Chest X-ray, AP view. Patient: 38 years old, sex M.
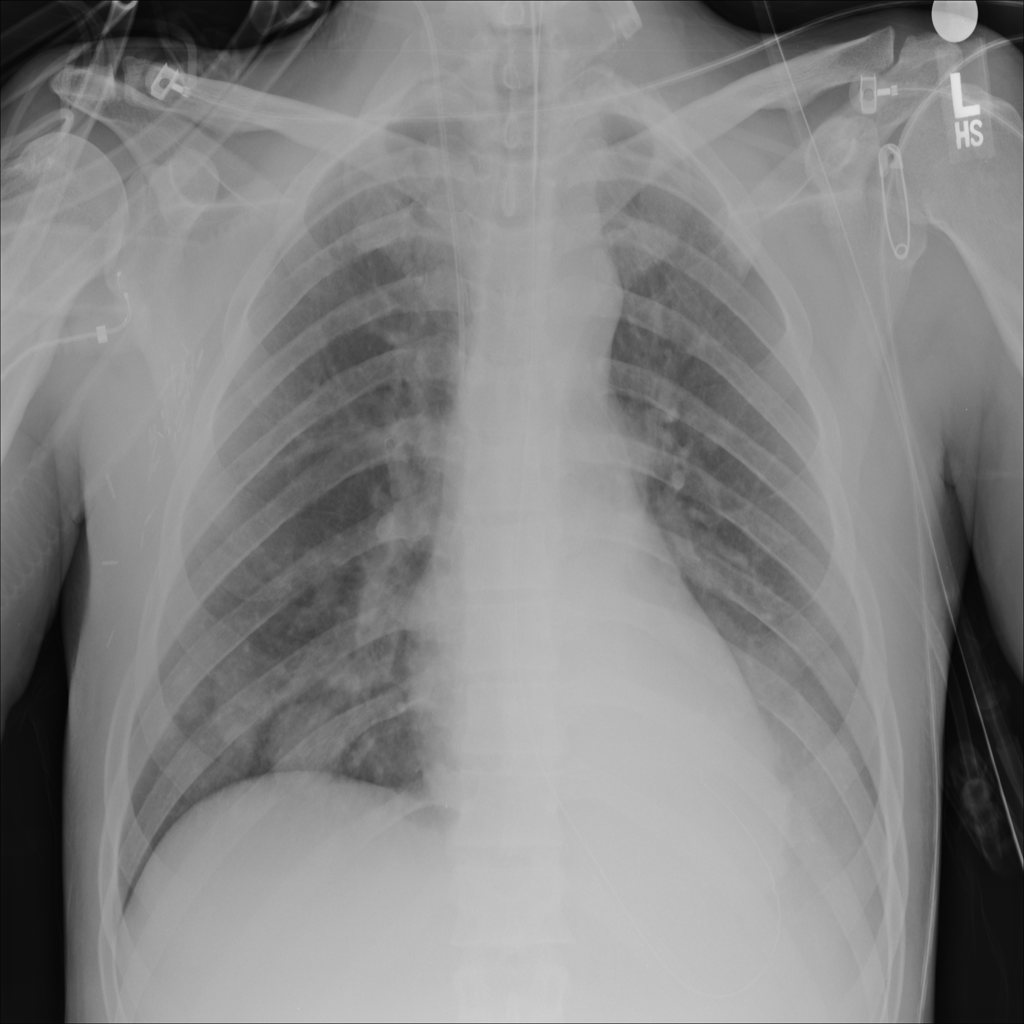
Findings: Nodule